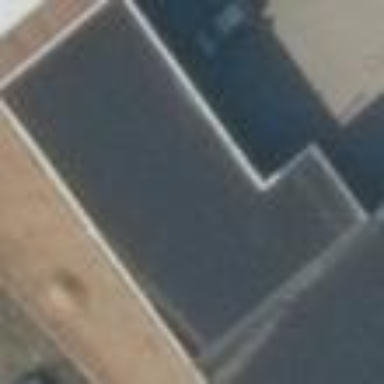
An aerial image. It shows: Commercial building.